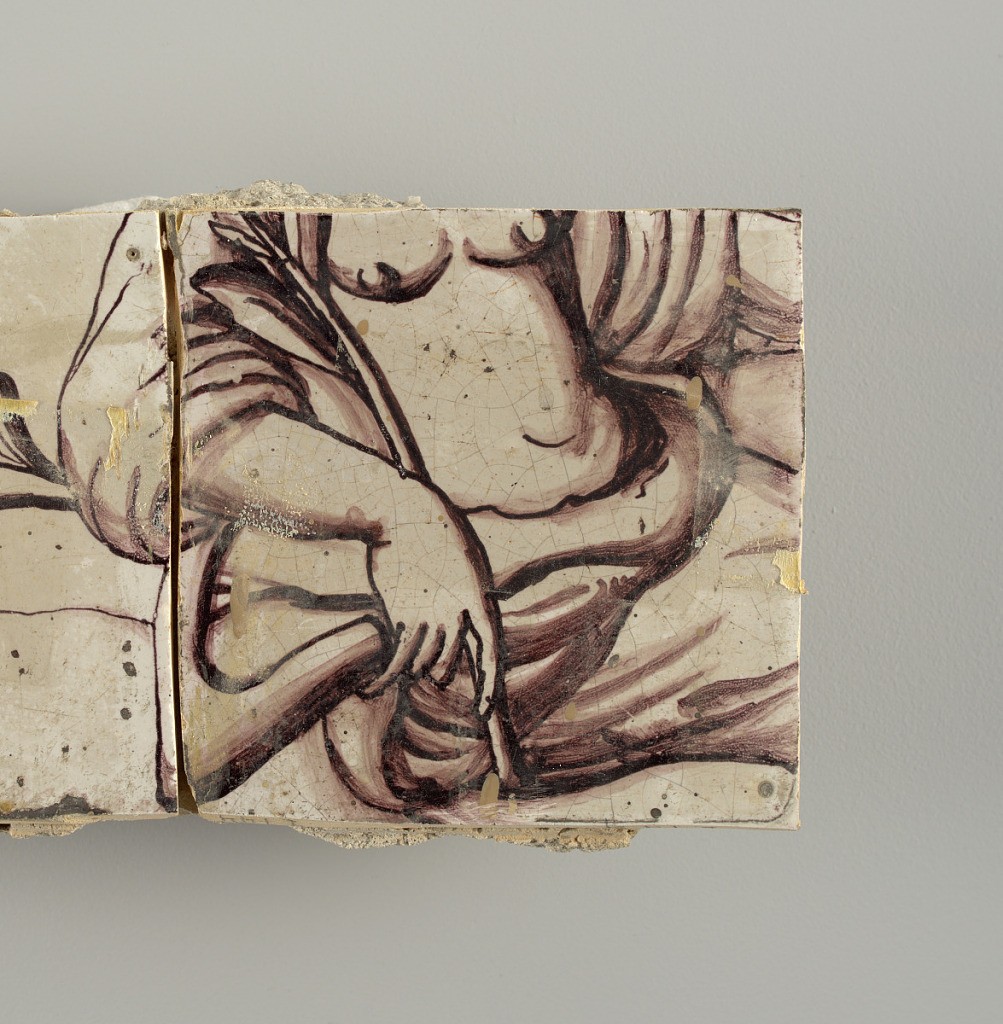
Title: Wall facing
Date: ca. 1725
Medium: tin-glazed earthenware, underglaze
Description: Two vertical rectangles, twenty-three tiles high.  A) Nine tiles wide at top; seven tiles wide at bottom.  B) Ten and one-half tiles wide.

Arabesque design of foliage.  A) with centered figure of Justice under a canopy.  B) with centered urn.